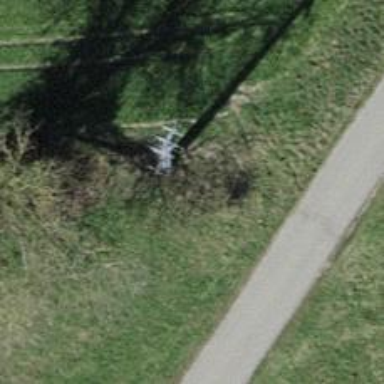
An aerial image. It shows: Concrete power pole.